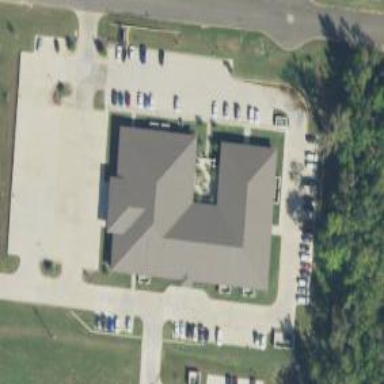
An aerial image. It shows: Building.